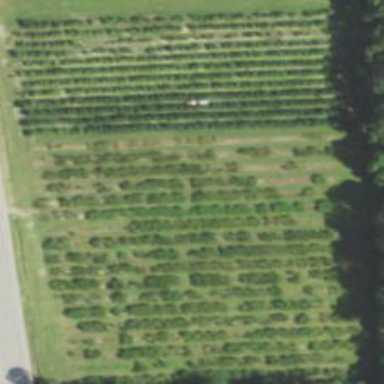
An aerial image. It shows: Orchard.